Interaction volume radius: 5 \u00c5
Interaction volume height: 15 \u00c5
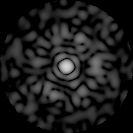
Disorder parameter: 0.8109